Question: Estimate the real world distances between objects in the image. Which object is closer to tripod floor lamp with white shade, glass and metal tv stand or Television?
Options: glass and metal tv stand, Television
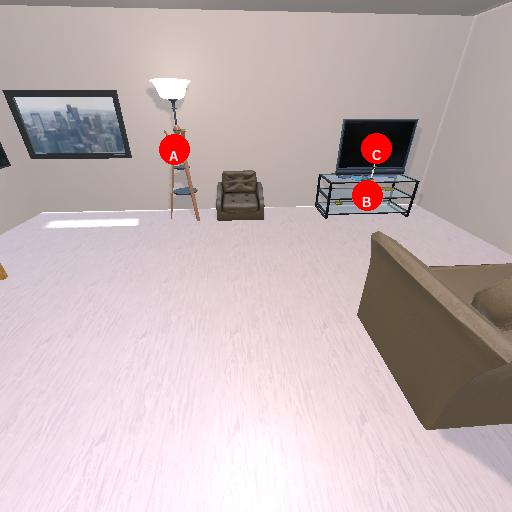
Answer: glass and metal tv stand